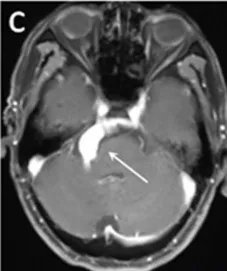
(C) The contrast-enhanced MRI revealed a significant expansion of the basilar artery (arrow).
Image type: radiology (mri)